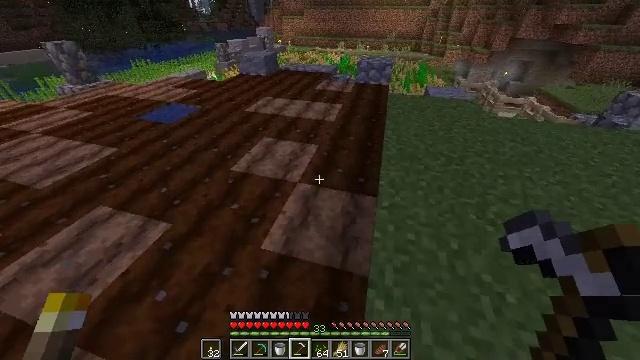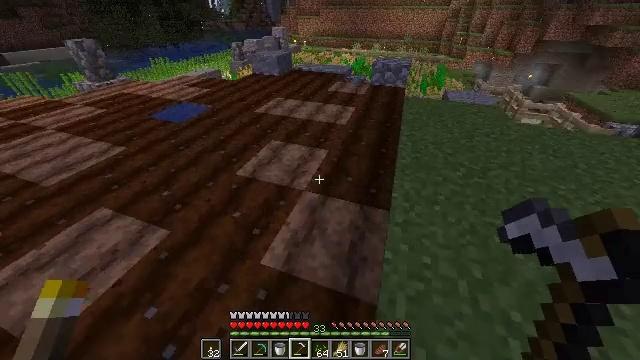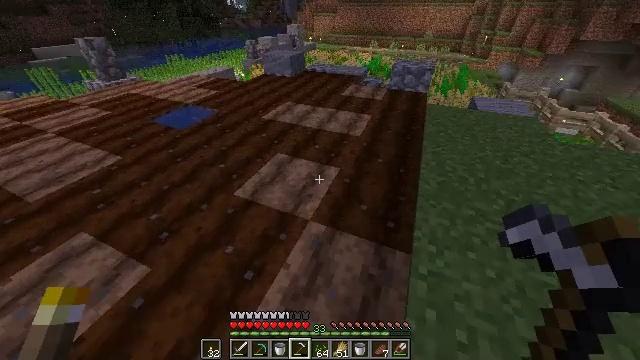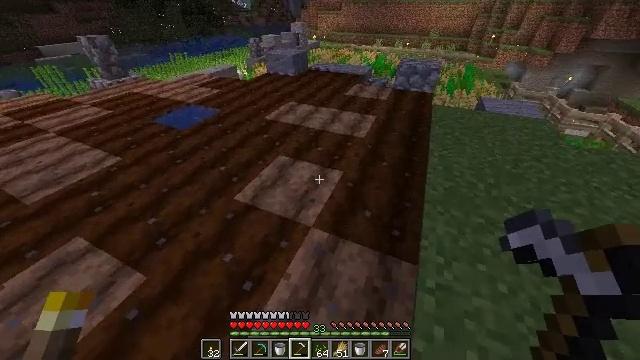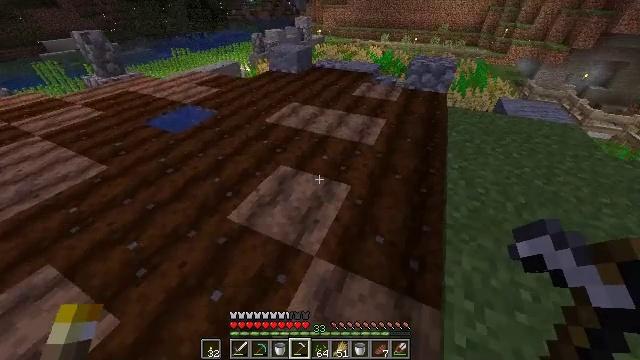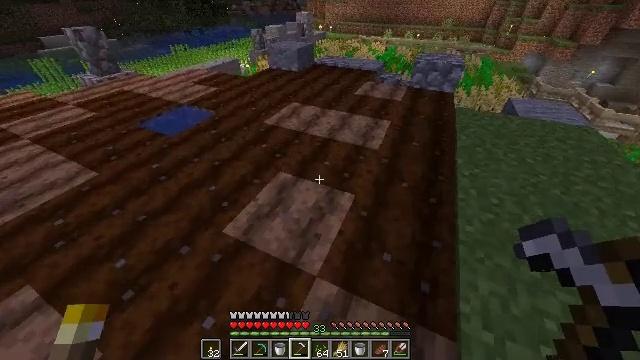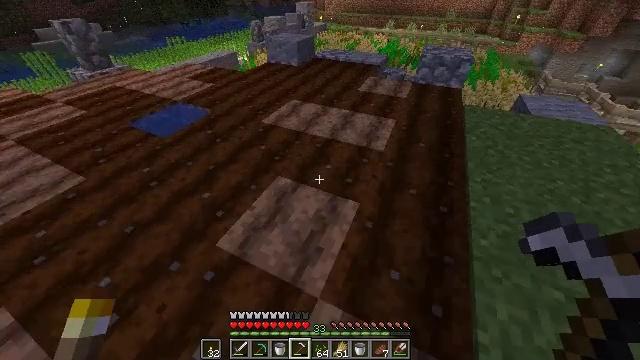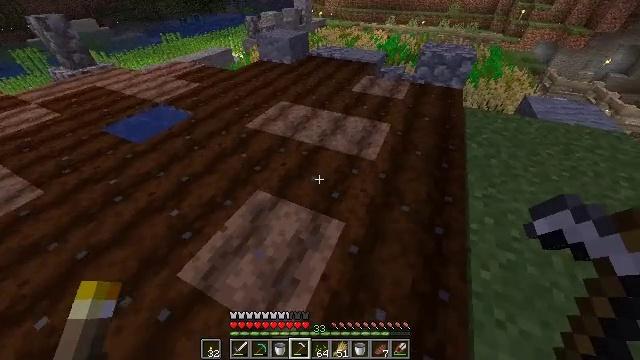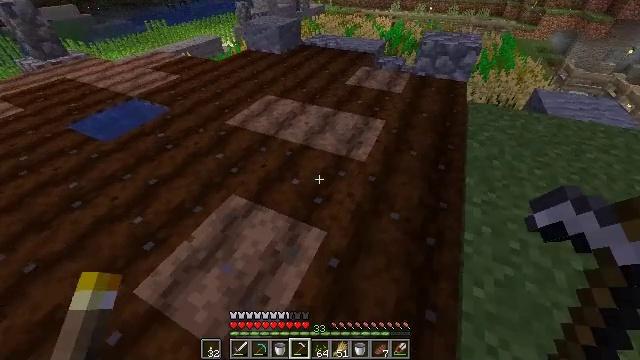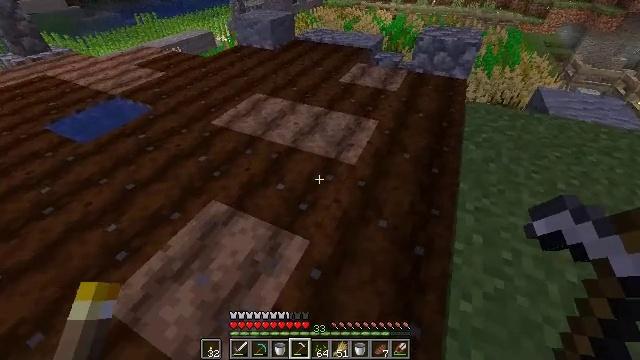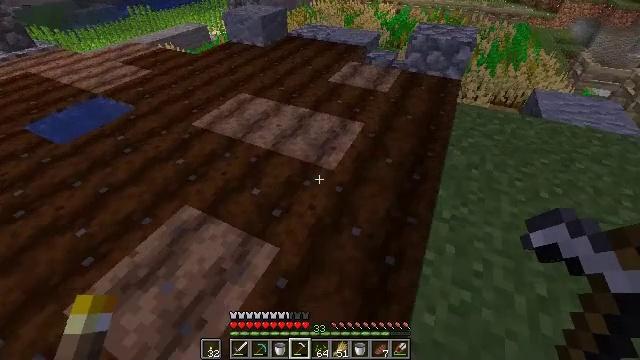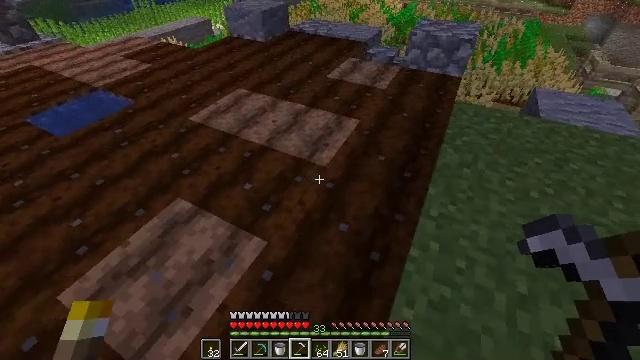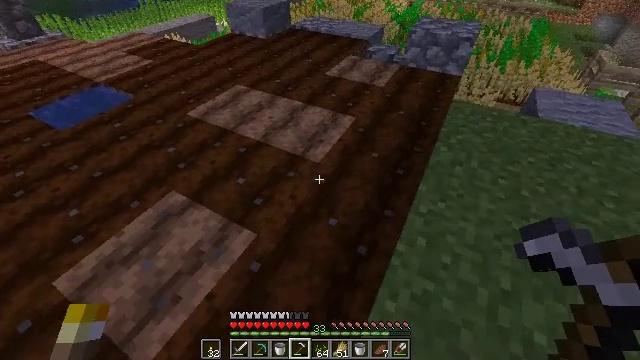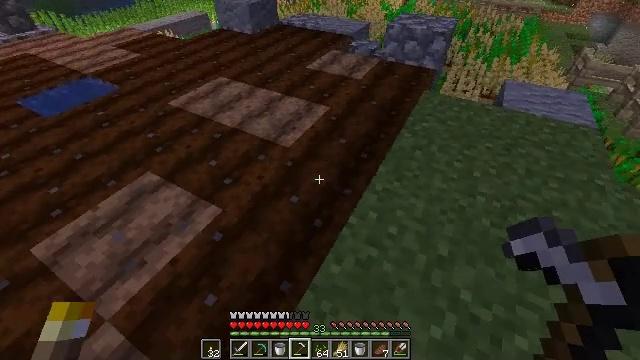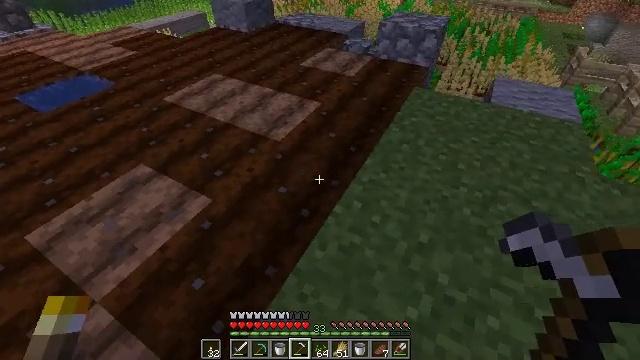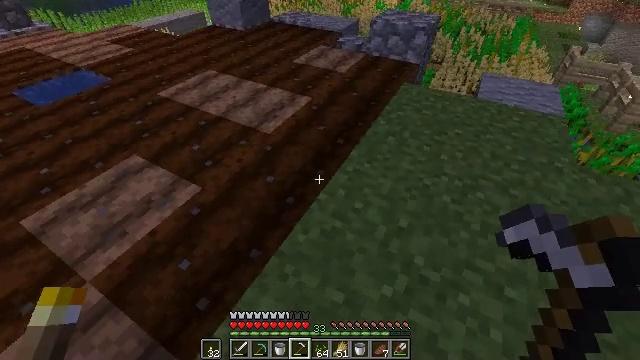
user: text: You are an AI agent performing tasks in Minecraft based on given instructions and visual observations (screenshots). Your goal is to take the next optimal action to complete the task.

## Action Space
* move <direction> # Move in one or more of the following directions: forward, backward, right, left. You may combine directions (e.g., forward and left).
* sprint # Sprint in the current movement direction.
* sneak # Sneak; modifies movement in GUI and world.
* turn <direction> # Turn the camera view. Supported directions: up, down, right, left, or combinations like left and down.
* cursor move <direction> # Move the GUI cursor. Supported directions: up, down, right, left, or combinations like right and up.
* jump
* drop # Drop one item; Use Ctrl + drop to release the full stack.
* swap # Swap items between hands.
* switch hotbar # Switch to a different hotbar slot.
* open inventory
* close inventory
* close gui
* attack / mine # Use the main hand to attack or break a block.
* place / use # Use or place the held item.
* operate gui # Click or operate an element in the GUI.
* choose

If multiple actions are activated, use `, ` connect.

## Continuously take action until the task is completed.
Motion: motion action
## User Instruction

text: Break the grass block.
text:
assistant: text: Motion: move forward, sprint, turn left
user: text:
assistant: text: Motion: move forward, sprint, turn left
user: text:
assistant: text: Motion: move forward, sprint
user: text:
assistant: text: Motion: move forward, turn left
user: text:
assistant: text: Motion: move forward
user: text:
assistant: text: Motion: move forward and move right, turn down
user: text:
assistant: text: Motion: move right, turn down
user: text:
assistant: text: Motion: move right
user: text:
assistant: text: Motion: move right
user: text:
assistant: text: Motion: move back and move right
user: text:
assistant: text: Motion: move back and move right, turn left
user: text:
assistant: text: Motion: move back and move right, turn left
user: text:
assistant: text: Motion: move back and move right
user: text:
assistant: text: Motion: move back and move right
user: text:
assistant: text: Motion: move back and move right
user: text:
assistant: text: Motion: move back and move right
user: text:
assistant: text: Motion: move back, turn left and down
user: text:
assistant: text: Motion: move back, turn left and down
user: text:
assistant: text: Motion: move back, turn left and down
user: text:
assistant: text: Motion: move back, turn left
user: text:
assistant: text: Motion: move back, turn left
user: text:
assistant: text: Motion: turn left
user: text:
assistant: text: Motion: turn left
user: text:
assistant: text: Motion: turn left and up
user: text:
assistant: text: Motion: turn left and up
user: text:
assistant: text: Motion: turn left and up
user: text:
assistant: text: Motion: no_op
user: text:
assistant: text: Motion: no_op
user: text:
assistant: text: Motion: turn left and down
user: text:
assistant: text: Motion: turn left and down